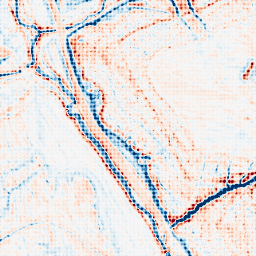
Category: edge_preserving
Decomposition family: anisotropic_diffusion
Decomposition parameters: iterations: 20
kappa: 50
gamma: 0.2
Upsampling method: sinc_blackman
Upsampling parameters: scale: 8
kernel_size: 8
Upsampling scale: 8